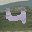
Label: 4